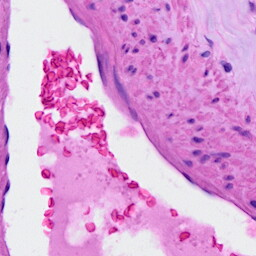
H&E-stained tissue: Ovarian